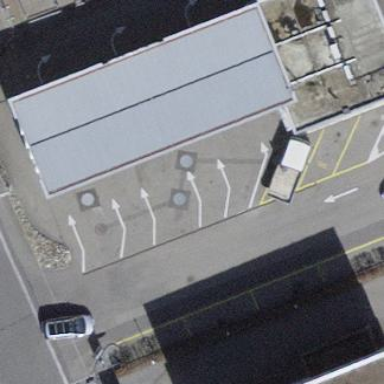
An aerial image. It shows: Building designated for providing fuel.